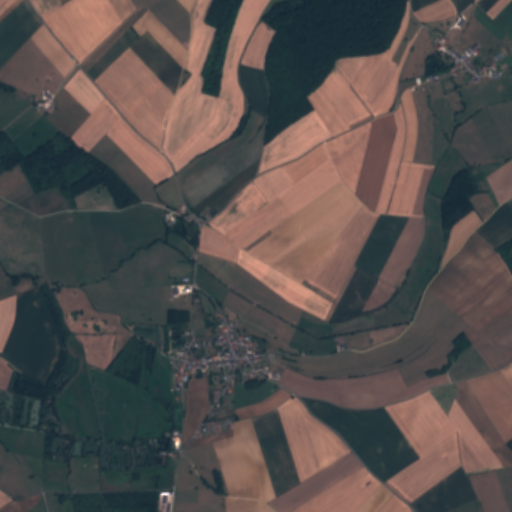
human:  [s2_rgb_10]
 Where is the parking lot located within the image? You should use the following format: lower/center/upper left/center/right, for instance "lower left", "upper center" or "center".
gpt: The parking lot is located in the lower center of the image.
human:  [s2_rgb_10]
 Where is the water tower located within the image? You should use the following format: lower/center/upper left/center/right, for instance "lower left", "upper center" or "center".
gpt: The water tower is located in the lower center of the image.
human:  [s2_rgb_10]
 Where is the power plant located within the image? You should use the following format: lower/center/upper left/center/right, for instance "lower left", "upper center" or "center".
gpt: There is no power plant in the image.